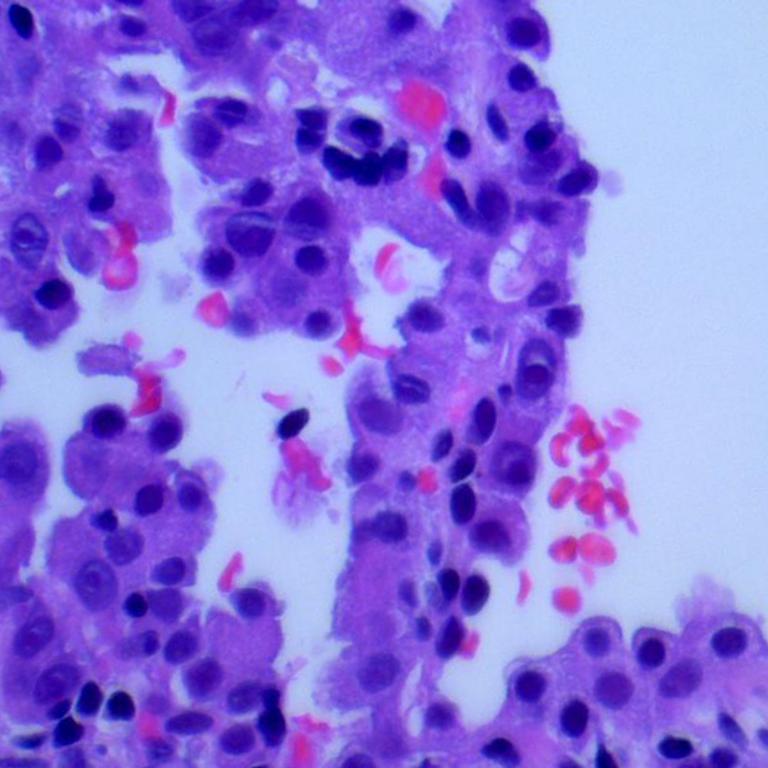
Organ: lung
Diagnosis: adenocarcinomas